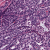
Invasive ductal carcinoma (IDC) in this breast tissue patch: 1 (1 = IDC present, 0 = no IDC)